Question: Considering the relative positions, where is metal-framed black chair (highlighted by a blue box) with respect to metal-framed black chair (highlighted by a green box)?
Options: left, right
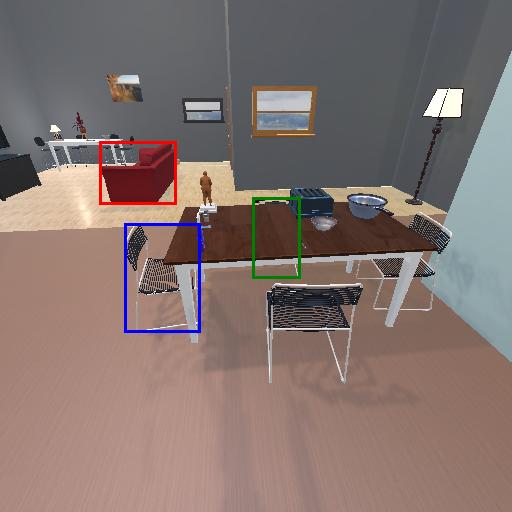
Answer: left